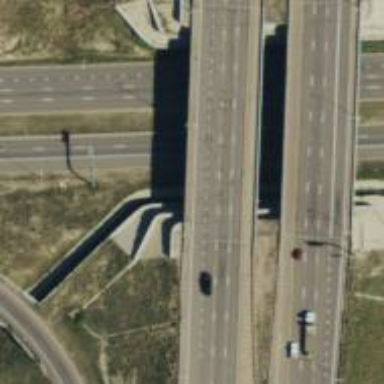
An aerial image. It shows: Bridge over motorway.